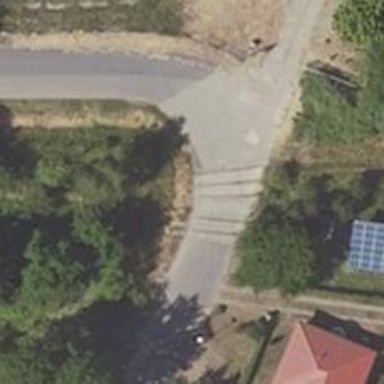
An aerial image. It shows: Abandoned railway yard.